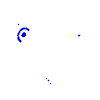
Particle: pion